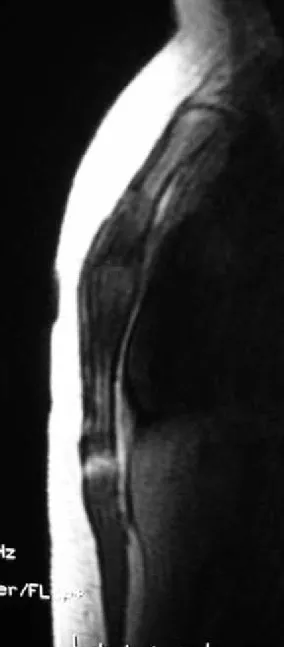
Magnetic resonance imaging (MRI). The signal intensity of the tumor was low in the sternum on T1-weighted images.
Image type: radiology (mri)